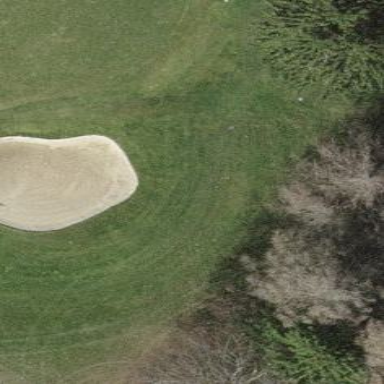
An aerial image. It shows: Sand bunker on golf course.